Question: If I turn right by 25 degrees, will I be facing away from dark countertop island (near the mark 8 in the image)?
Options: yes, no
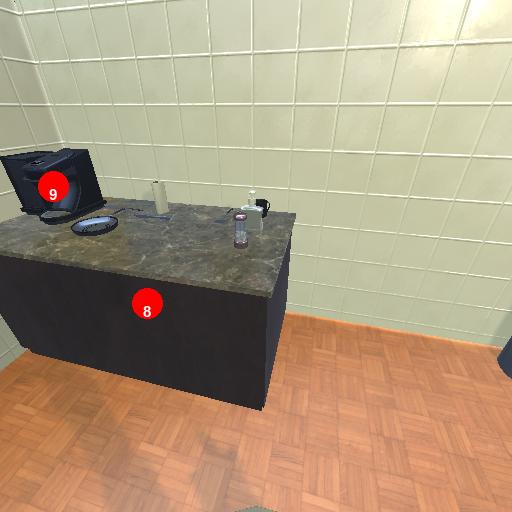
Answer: yes